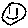
Label: smiley face